Question: I am trying to create a checkbox and below this objectlist is there. I am trying to focus on checkbox but it is niether focusable nor checkable .The focus stands on the first element of the list below.
How I can focus the checkbox as well as making it checkable? Here, checkbox is in a VerticalFieldManager in which I am adding the list.

Here I am adding two things:one is Horizontal Field Manager(onlineCheckBoxHfm) and other is objectListField(buddyList).
Now problem is, default focus is on first element of the list and I am unable to get focus on HorizontalFieldManager in which I have put the CheckBox. Since focus is not available on HorizontalFieldManager so I am unable to check the CheckBox.
'''
public class BuddyMenuItem extends VerticalFieldManager implements FieldChangeListener{
public BuddyMenuItem(BuddyListField buddyList) {
_bitmap = EncodedImage.
getEncodedImageResource("buddies_header.png");
mainMenuBmp = new BitmapField(Constant.sizePic(_bitmap, _bitmap.getHeight(), Display.getWidth()));
HorizontalFieldManager onlineCheckBoxHfm=new HorizontalFieldManager(HorizontalFieldManager.USE_ALL_WIDTH);
_onlineCheckBox=new CheckboxField("Online",false,CheckboxField.FIELD_LEFT|CheckboxField.FOCUSABLE);
_onlineCheckBox.setChangeListener(this);
onlineCheckBoxHfm.add(_onlineCheckBox);
onlineCheckBoxHfm.add(new NullField(NullField.FOCUSABLE));
// add(mainMenuBmp);
add(onlineCheckBoxHfm);
add(buddyList);
}
'''
BuddyListField class is as follows:
'''
import java.util.Vector;
import net.rim.device.api.system.Bitmap;
import net.rim.device.api.system.Display;
import net.rim.device.api.ui.Color;
import net.rim.device.api.ui.DrawStyle;
import net.rim.device.api.ui.Graphics;
import net.rim.device.api.ui.Keypad;
import net.rim.device.api.ui.TouchEvent;
import net.rim.device.api.ui.Touchscreen;
import net.rim.device.api.ui.component.ListField;
import net.rim.device.api.ui.component.ObjectListField;
import com.np.naijapings.Buddy;
import com.np.naijapings.NaijapingsMain;
public class BuddyListField extends ObjectListField {
public static final Bitmap offlineIcon = Bitmap.getBitmapResource("offline.png");
public static final Bitmap awayIcon = Bitmap.getBitmapResource("away.png");
public static final Bitmap busyIcon = Bitmap.getBitmapResource("busy.png");
public static final Bitmap onlineIcon = Bitmap.getBitmapResource("online.png");
public static final Bitmap unreadIcon = Bitmap.getBitmapResource("unread.png");
public static final Bitmap maleIcon=Bitmap.getBitmapResource("male.png");
public static final Bitmap[] statusIcon = new Bitmap[]{offlineIcon, awayIcon, busyIcon, onlineIcon};
public static Vector buddyVector;
public static int onlineBuddyCount=0;
private final NPingsMain nPings;
public static boolean showOnlineBuddy=false;
private Bitmap _chatBmp=Bitmap.getBitmapResource("chat.png");
public BuddyListField(NPingsMain n,boolean showOnlineBuddy) {
nPings = n;
buddyVector = new Vector();
this.showOnlineBuddy=showOnlineBuddy;
}
public Buddy getBuddyAt(int index) {
return (Buddy)buddyVector.elementAt(index);
}
protected boolean keyChar(char key, int status, int time) {
int idx;
switch(key) {
case Keypad.KEY_ENTER:
idx = this.getSelectedIndex();
if (idx >= 0) {
NPingsMain.currentBuddy = (Buddy)buddyVector.elementAt(idx);
NPingsMain.openBuddy(NPingsMain.currentBuddy);
}
return true;
case 'e':
idx = this.getSelectedIndex()-1;
if (idx >= 0) {
this.setSelectedIndex(idx);
}
return true;
case 's':
return true;
case 'f':
return true;
case 'x':
idx = this.getSelectedIndex()+1;
if (idx > 0 && idx < this.getSize()) {
this.setSelectedIndex(idx);
}
return true;
case 't':
if (this.getSize() > 0) {
this.setSelectedIndex(0);
}
return true;
}
return false;
}
protected boolean navigationClick(int status, int time) {
int idx = this.getSelectedIndex();
if(Touchscreen.isSupported()){
if (idx >= 0) {
nPings.currentBuddy = (Buddy)buddyVector.elementAt(idx);
if((nPings.currentBuddy.status==0x00000003)||(nPings.currentBuddy.status==0x00000002)||(nPings.currentBuddy.status==0x00000001)){
NPingsMain.openBuddy(nPings.currentBuddy);
}
}
return false;
}else{
if (idx >= 0) {
nPings.currentBuddy = (Buddy)buddyVector.elementAt(idx);
if((nPings.currentBuddy.status==0x00000003)||(nPings.currentBuddy.status==0x00000002)||(nPings.currentBuddy.status==0x00000001)){
NPingsMain.openBuddy(nPings.currentBuddy);
}
}
return false;
}
}
protected boolean touchEvent(TouchEvent message) {
//if(message.getEvent()==TouchEvent.CLICK){
int idx;
switch(TouchEvent.CLICK) {
case TouchEvent.CLICK:
idx = this.getSelectedIndex();
if (idx >= 0) {
nPings.currentBuddy = (Buddy)buddyVector.elementAt(idx);
if((nPings.currentBuddy.status==0x00000003)||(nPings.currentBuddy.status==0x00000002)||(nPings.currentBuddy.status==0x00000001)){
NPingsMain.openBuddy(nPings.currentBuddy);
}
}
return true;
case 'e':
idx = this.getSelectedIndex()-1;
if (idx >= 0) {
this.setSelectedIndex(idx);
}
return true;
case 's':
return true;
case 'f':
return true;
case 'x':
idx = this.getSelectedIndex()+1;
if (idx > 0 && idx < this.getSize()) {
this.setSelectedIndex(idx);
}
return true;
case 't':
if (this.getSize() > 0) {
this.setSelectedIndex(0);
}
return true;
}
// return false;
// }
return super.touchEvent(message);
}
public void buddyReposition(Buddy b) {
int index = buddyVector.indexOf(b);
buddyReposition(index);
}
public void buddyReposition(int oldIndex) {
Buddy b = (Buddy)buddyVector.elementAt(oldIndex);
int newIndex = 0;
if (b.unread) {
newIndex = 0;
} else {
while (newIndex < buddyVector.size() &&
((b == (Buddy)buddyVector.elementAt(newIndex)) ||
((Buddy)buddyVector.elementAt(newIndex)).unread ||
(b.status < ((Buddy)buddyVector.elementAt(newIndex)).status)))
++newIndex;
}
newIndex = (oldIndex < newIndex) ? (newIndex-1) : newIndex;
if (oldIndex != newIndex) {
buddyVector.removeElementAt(oldIndex);
buddyVector.insertElementAt(b, newIndex);
}
this.invalidate();
}
public int findBuddyIndex(String jid) {
for (int i = buddyVector.size()-1; i >= 0; i--) {
if (((Buddy)buddyVector.elementAt(i)).jid.equals(jid))
return i;
}
return -1;
}
public Buddy findBuddy(String jid) {
for (int i = buddyVector.size()-1; i >= 0; i--) {
if (((Buddy)buddyVector.elementAt(i)).jid.equals(jid))
return (Buddy)buddyVector.elementAt(i);
}
return null;
}
public void addBuddy(Buddy b) {
//CHECK FOR ONLINE BUDDIES
buddyVector.addElement(b);
this.insert(buddyVector.indexOf(b));
}
public void deleteBuddy(int index){
buddyVector.removeElementAt(index);
this.delete(index);
}
public void drawListRow(ListField listField, Graphics graphics, int index, int y, int width) {
// NOTICE 14 would be consist the icon size
onlineBuddyCount=0;
String bName="";
Buddy b = (Buddy)buddyVector.elementAt(index);
if(showOnlineBuddy==true){
if(b.status==0x00000003||b.status==0x00000002||b.status==0x00000001){
//DRAW ROW BACKGROUND START
if (listField.getSelectedIndex() != index) {
graphics.setBackgroundColor(index % 2 == 0 ? Color.WHITE
: Color.LIGHTGRAY);
graphics.clear();
listField.setFocus();
}
//DRAW ROW BACKGROUND END
onlineBuddyCount++;
if(b.name.endsWith("net")){
int i=b.name.indexOf("@");
bName=b.name.substring(0, i);
}else{
bName=b.name;
}
if (b.unread) {
graphics.drawBitmap(0, y+3, unreadIcon.getWidth(), unreadIcon.getHeight(),unreadIcon , 0, 0);
} else {
graphics.drawBitmap(0, y+3, unreadIcon.getWidth(), unreadIcon.getHeight(),statusIcon[b.status] , 0, 0);
}
graphics.drawText(bName, 25, y, DrawStyle.HDEFAULT, width-12);
graphics.drawBitmap(Display.getWidth()-_chatBmp.getWidth(), y-6, _chatBmp.getWidth(), _chatBmp.getHeight(), _chatBmp, 0, 0);
}
}else{
//DRAW ROW BACKGROUND START
if (listField.getSelectedIndex() != index) {
graphics.setBackgroundColor(index % 2 == 0 ? Color.WHITE
: Color.LIGHTGRAY);
graphics.clear();
listField.setFocus();
}
//DRAW ROW BACKGROUND END
onlineBuddyCount++;
if(b.name.endsWith("net")){
int i=b.name.indexOf("@");
bName=b.name.substring(0, i);
}else{
bName=b.name;
}
if (b.unread) {
graphics.drawBitmap(0, y+3, unreadIcon.getWidth(), unreadIcon.getHeight(),unreadIcon , 0, 0);
} else {
graphics.drawBitmap(0, y+3, unreadIcon.getWidth(), unreadIcon.getHeight(),statusIcon[b.status] , 0, 0);
}
graphics.drawText(bName, 25, y, DrawStyle.HDEFAULT, width-12);
graphics.drawBitmap(Display.getWidth()-_chatBmp.getWidth(), y-6, _chatBmp.getWidth(), _chatBmp.getHeight(), _chatBmp, 0, 0);
}
}
public void clearBuddies() {
if (nPings.buddyList != null) {
int i = buddyVector.size();
while (i-- > 0)
this.delete(0);
nPings.buddyscreen.delete(nPings.buddyList);
nPings.buddyList = null;
}
}
}
'''
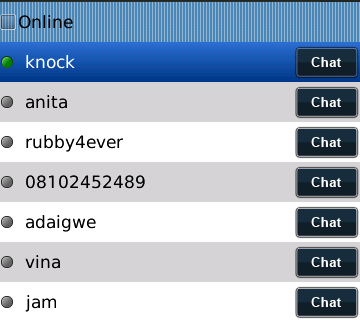
Answer: I can't run your code, because there's too much in there that I don't have (other classes, PNGs, etc.), but I would be willing to bet that your problem is here:
'''
public void drawListRow(ListField listField, Graphics graphics, int index, int y, int width) {
// other stuff here
listField.setFocus();
'''
Calling 'setFocus()' will set the focus on the list field (the 'BuddyListField'). So, your 'CheckBoxField' actually focusable. The problem is that you add the checkbox field, and then add the listfield. When the listfield is drawn, with 'drawListRow()', you are always taking focus away from the checkbox and putting it back on the listfield.
Remove that call to 'listField.setFocus()' ... there are two of them.
'drawListRow()' is meant for drawing. I'm not sure I can think of a reason why anything in that method should actually the focus, which is what 'setFocus()' does.